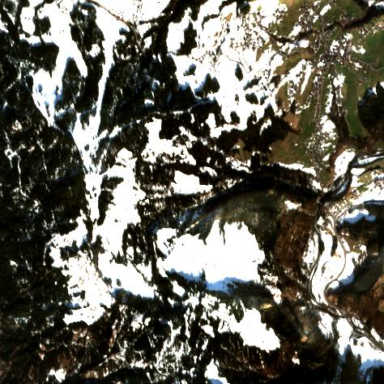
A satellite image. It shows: Area designated for winter sports.